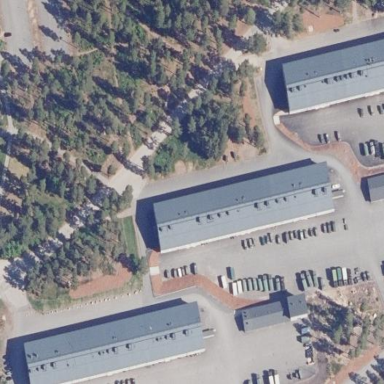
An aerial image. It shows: Military barracks building.